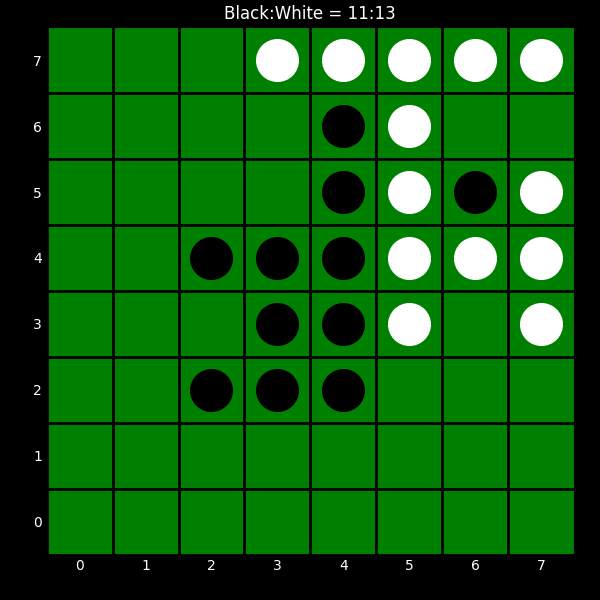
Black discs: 11
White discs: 13